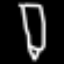
Label: pencil